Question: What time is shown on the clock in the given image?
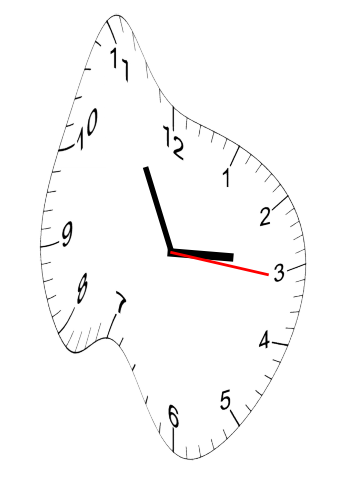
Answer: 02:55:16